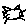
Label: cat